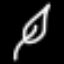
Label: leaf